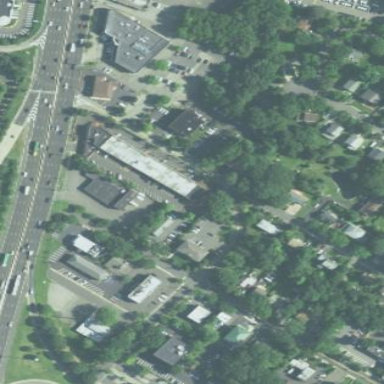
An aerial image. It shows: Retail area.